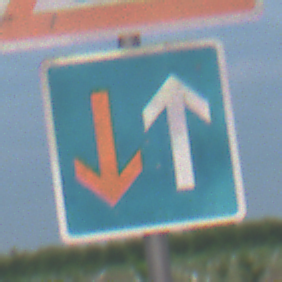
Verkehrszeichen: VorrangVorGegenverkehr
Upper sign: RadverkehrLinks
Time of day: SunriseSunset
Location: Outdoor (Nature)
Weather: PartlyCloudy
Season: NotSpecified
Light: Natural